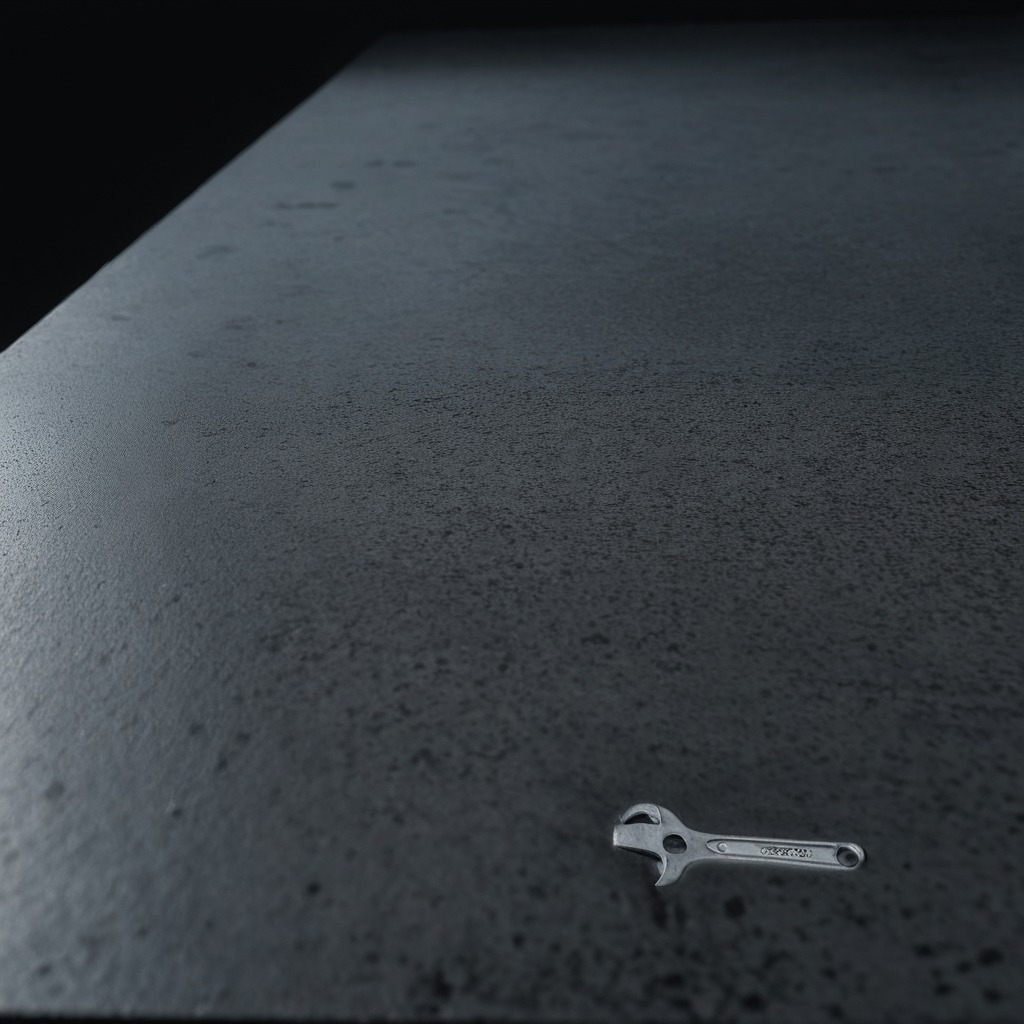
An wrench is lying on a clean granite table inside a workshop at night dim ambient light soft shadows worn but